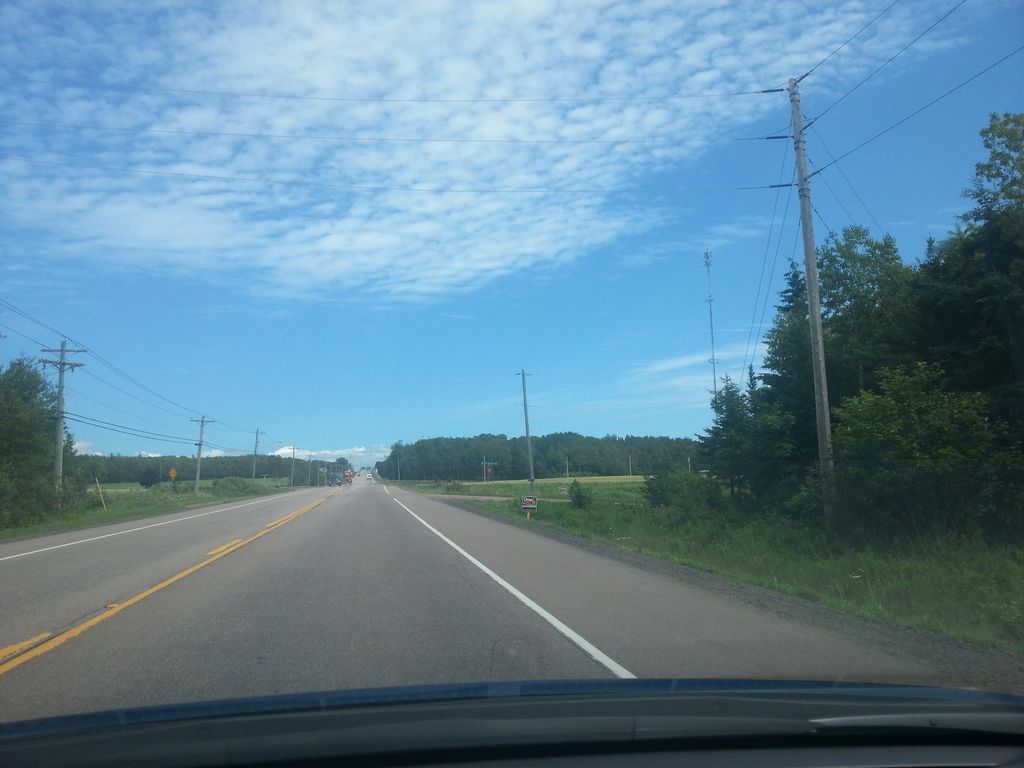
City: charlottetown